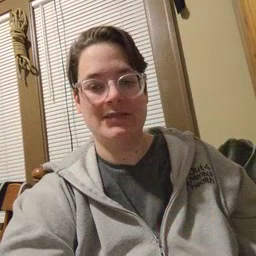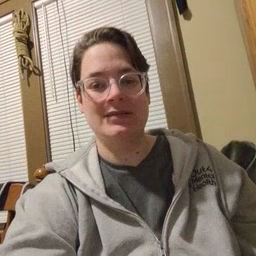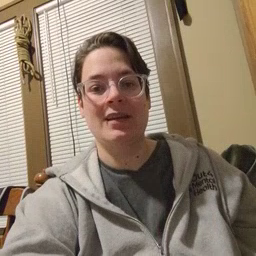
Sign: carrot